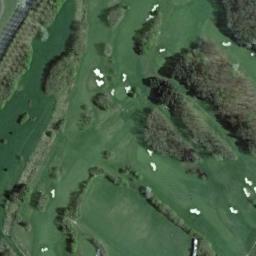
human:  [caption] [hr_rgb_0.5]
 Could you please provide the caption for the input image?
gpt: The golf course has some fairways, Barrier trees and sandpits and some barrier trees are on both sides of the fairways .

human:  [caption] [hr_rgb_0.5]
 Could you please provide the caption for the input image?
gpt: There are two parallel paths from top left to bottom right .

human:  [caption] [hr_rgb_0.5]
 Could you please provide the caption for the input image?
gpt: Many trees are near the golf course .

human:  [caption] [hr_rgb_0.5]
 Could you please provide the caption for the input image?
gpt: There are a few bunkers and a few paths on the large green lawn on the golf course and many trees .

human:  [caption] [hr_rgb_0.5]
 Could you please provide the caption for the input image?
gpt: There are many bunkers and some trees on the golf course .